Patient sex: M
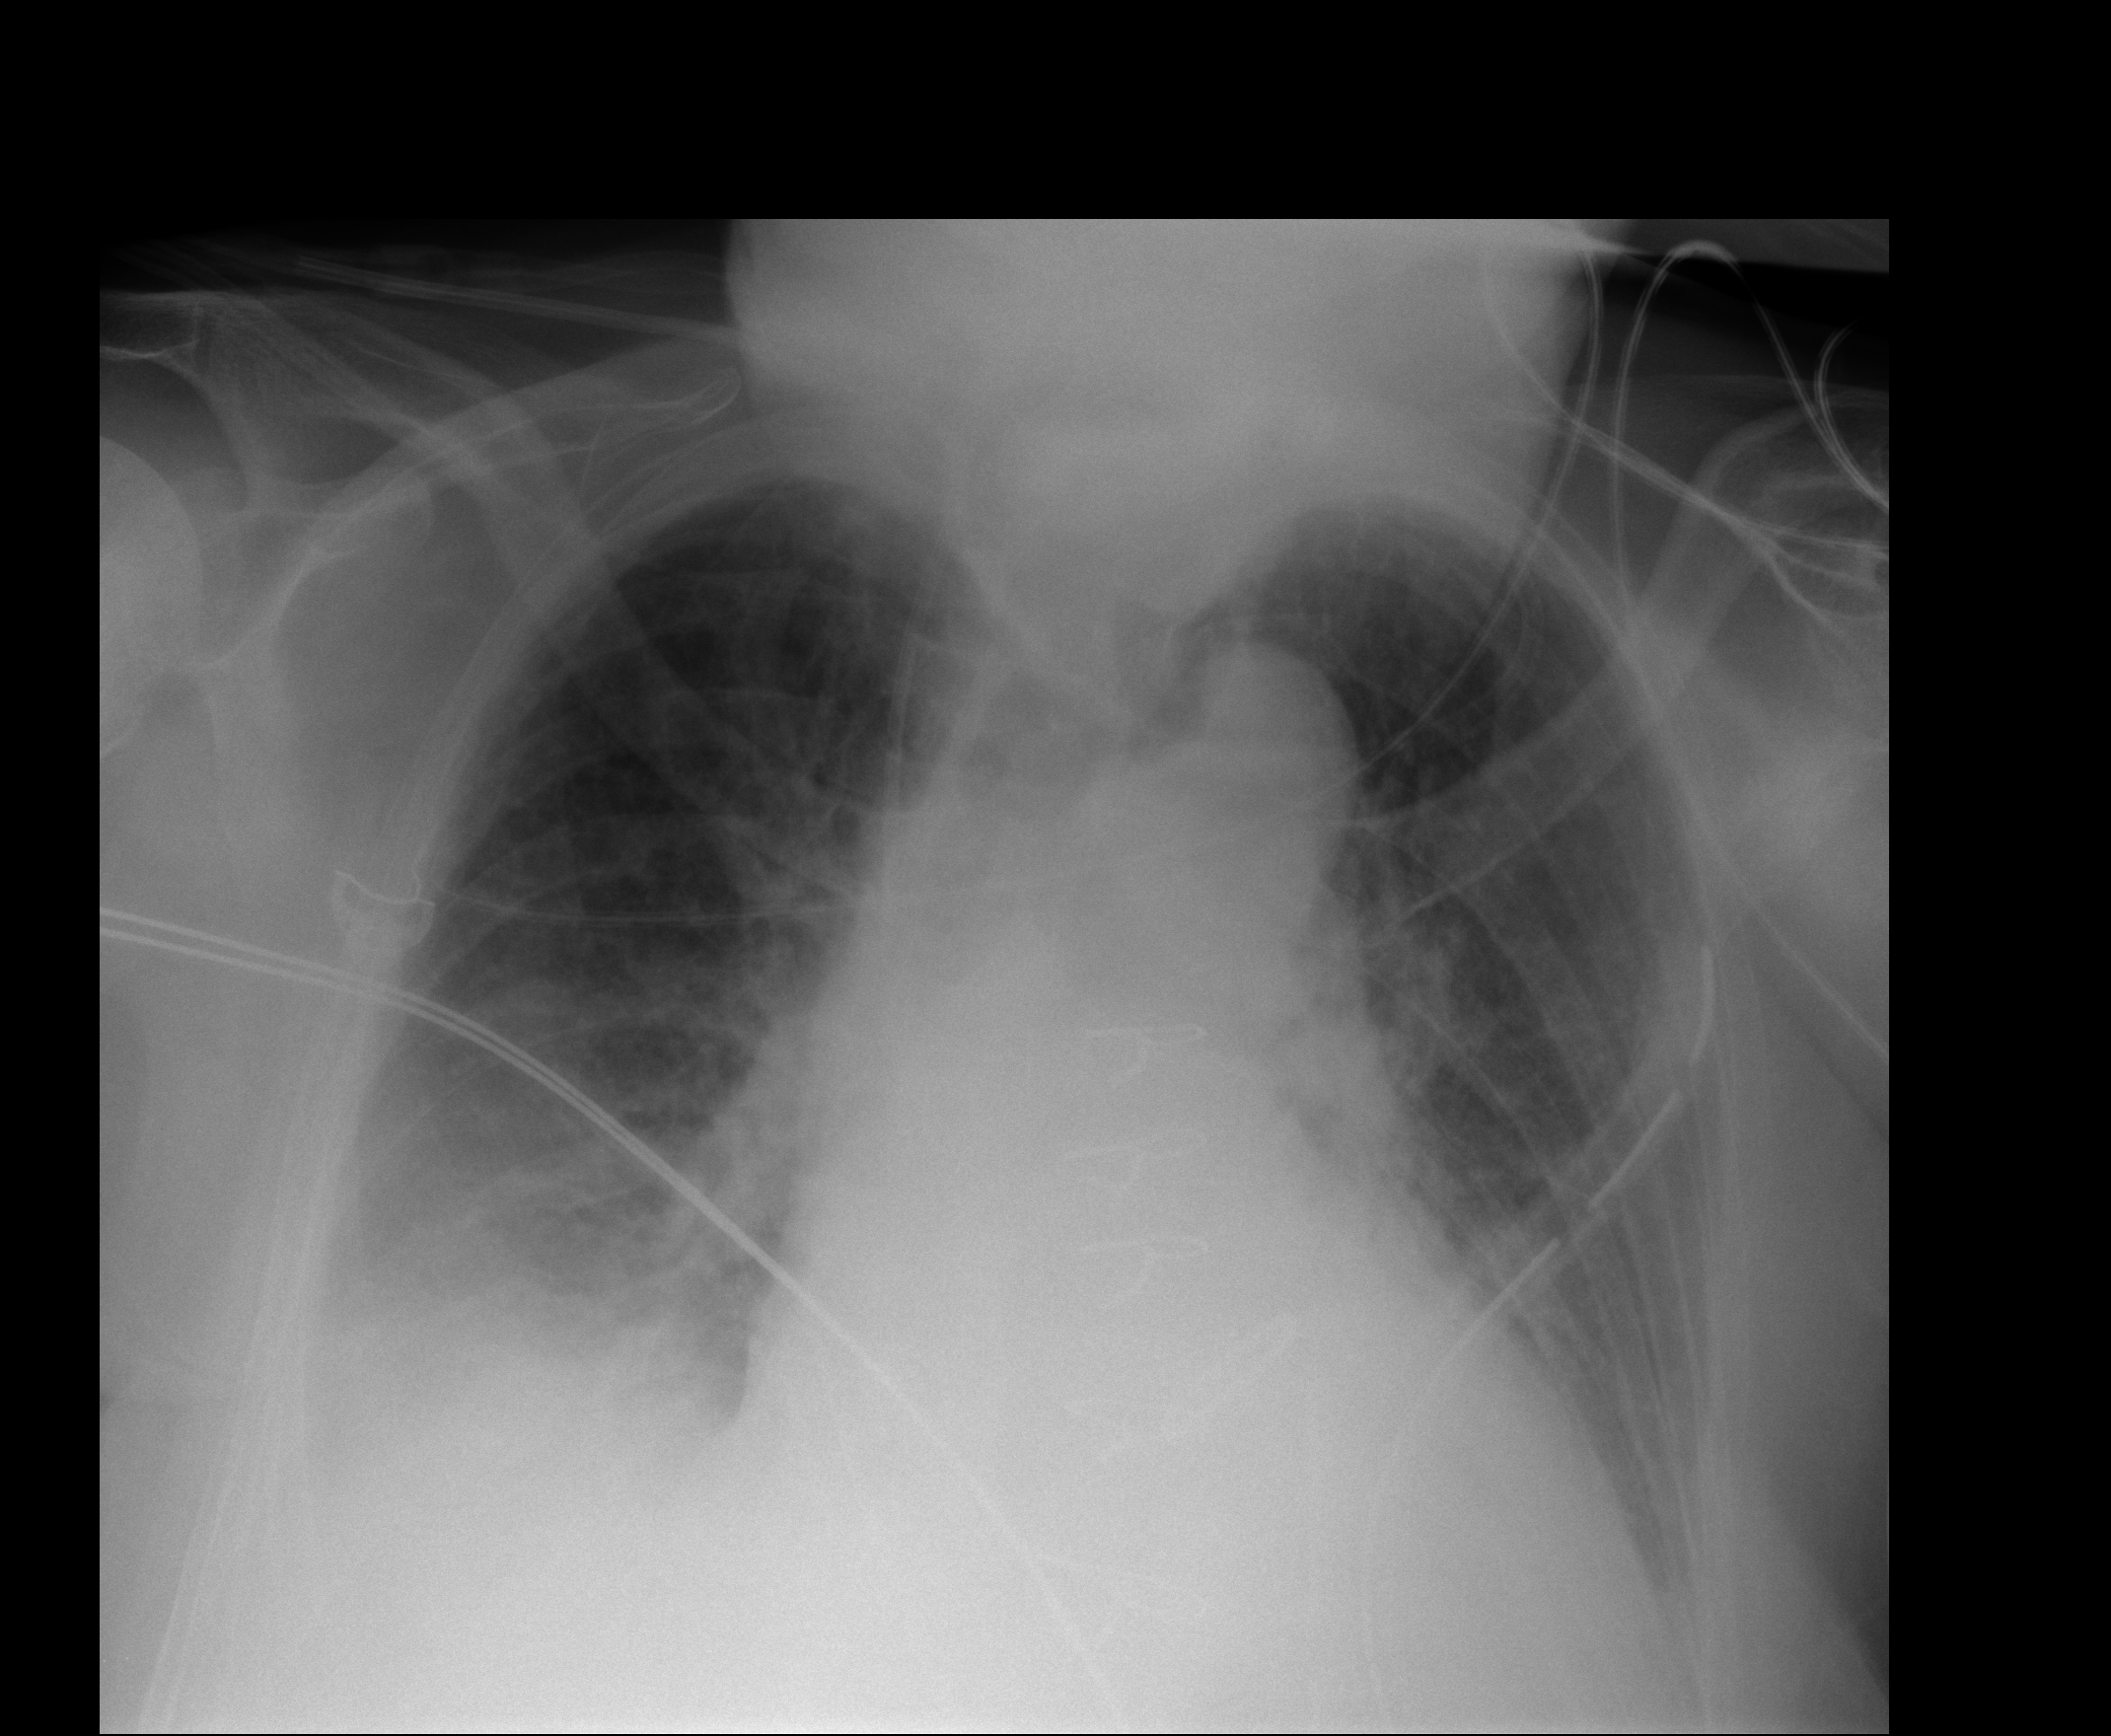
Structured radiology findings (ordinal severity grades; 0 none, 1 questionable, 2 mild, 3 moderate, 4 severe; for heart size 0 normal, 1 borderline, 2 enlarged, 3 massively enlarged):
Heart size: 2
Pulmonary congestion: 1
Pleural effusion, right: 1
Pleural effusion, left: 0
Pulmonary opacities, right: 1
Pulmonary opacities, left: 2
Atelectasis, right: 1
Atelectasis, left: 1